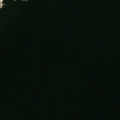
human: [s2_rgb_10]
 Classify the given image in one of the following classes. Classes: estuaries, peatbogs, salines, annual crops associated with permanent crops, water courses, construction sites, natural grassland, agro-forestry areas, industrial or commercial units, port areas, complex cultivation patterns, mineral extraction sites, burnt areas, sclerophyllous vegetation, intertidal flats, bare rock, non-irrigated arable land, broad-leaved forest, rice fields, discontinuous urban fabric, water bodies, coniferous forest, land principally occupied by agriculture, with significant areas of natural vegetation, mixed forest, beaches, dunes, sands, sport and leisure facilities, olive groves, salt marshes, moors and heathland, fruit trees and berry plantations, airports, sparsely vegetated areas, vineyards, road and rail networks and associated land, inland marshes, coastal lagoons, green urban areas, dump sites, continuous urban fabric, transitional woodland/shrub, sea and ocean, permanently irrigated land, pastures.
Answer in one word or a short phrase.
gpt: sea and ocean